Chest X-ray. View position: PA
Patient age: 14
Patient sex: F
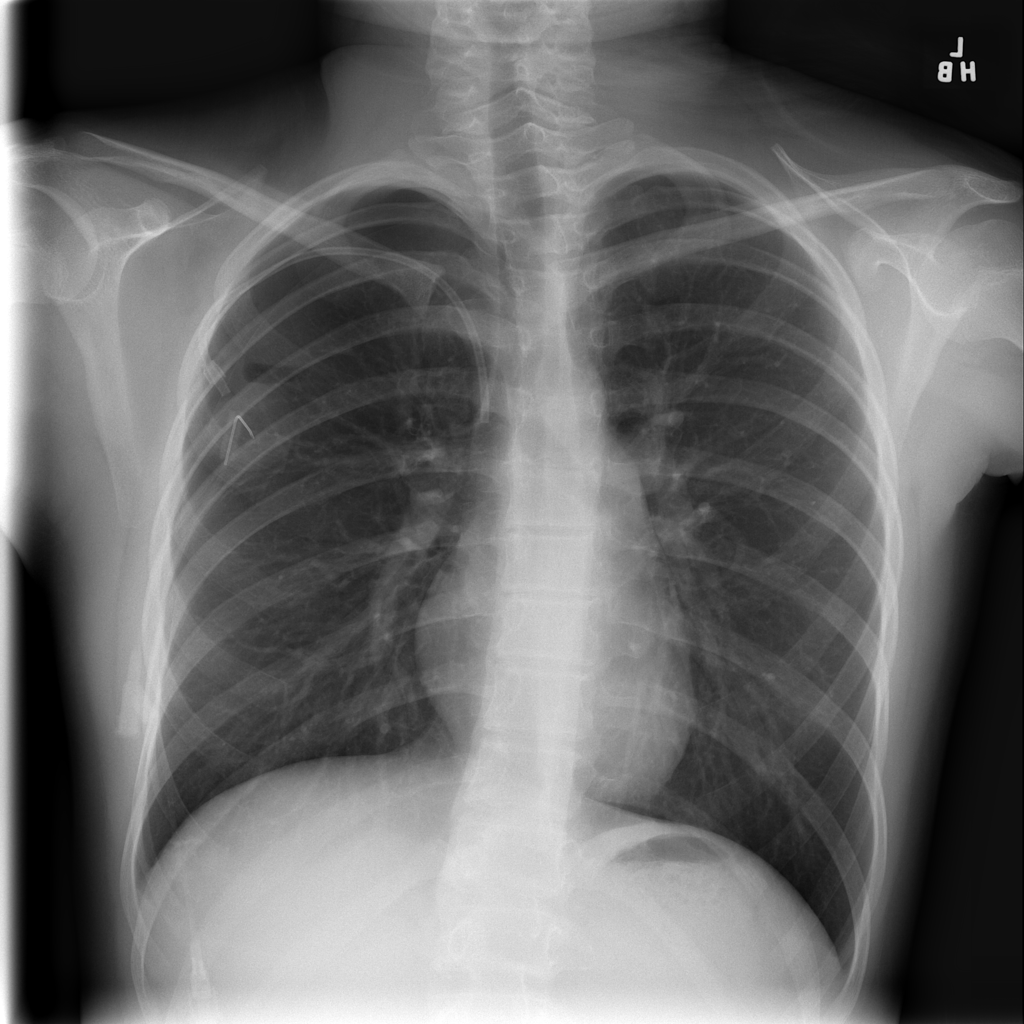
Finding: Pneumothorax